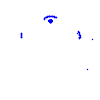
Particle: kaon